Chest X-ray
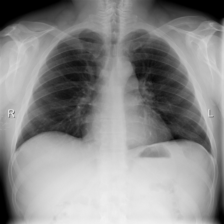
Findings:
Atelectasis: negative
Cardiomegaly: negative
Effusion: negative
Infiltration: negative
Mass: negative
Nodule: negative
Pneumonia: negative
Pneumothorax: negative
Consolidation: negative
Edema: negative
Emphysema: negative
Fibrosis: negative
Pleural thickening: negative
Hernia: negative